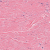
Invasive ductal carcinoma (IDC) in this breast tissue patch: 0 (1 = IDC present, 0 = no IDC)